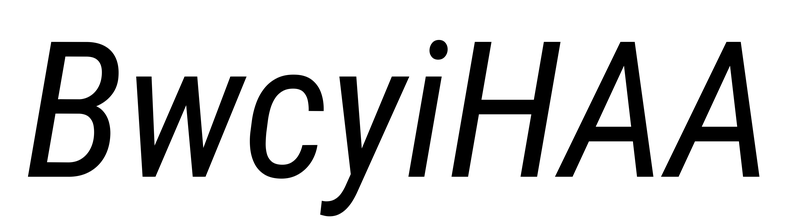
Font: Roboto-Italic_Condensed_Italic